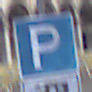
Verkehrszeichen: Parken
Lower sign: HinweisDurchSinnbild23
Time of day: SunriseSunset
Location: Outdoor (Urban)
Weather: PartlyCloudy
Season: NotSpecified
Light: Natural